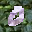
Label: 0